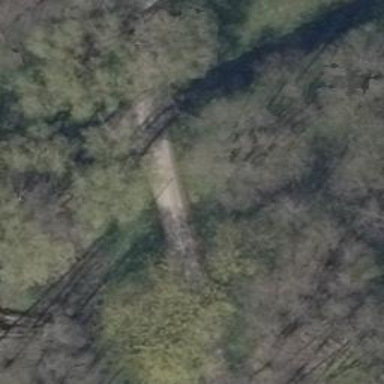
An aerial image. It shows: Service road that crosses over bridge.